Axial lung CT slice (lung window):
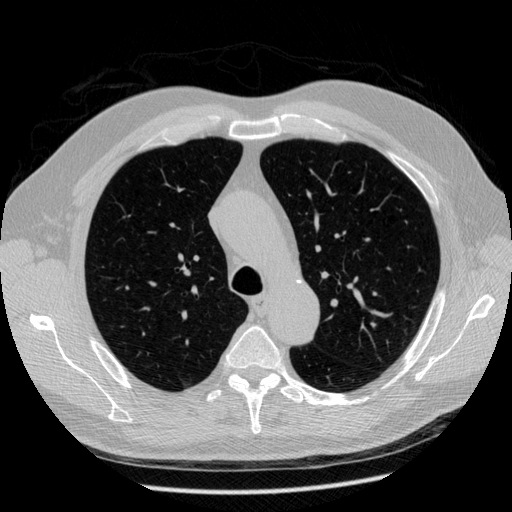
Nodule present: no